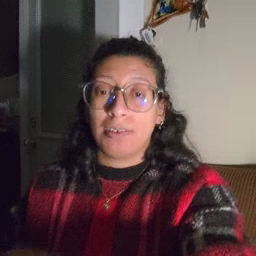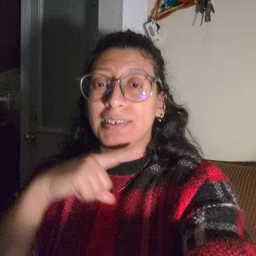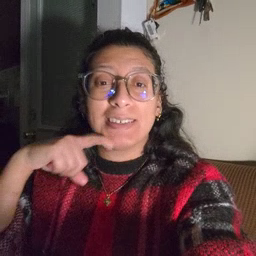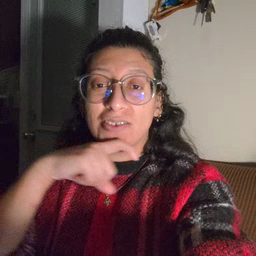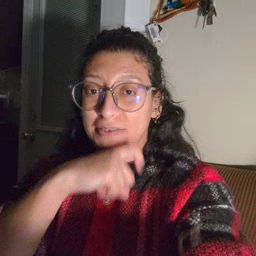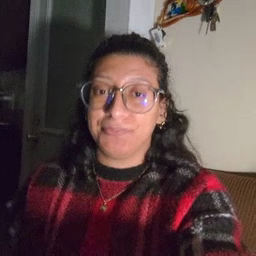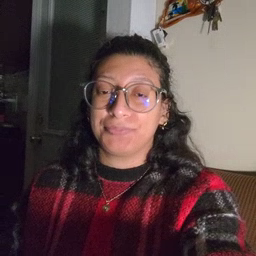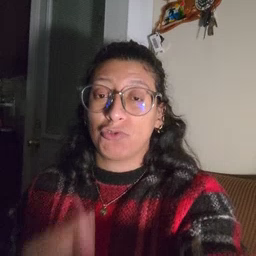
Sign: cereal